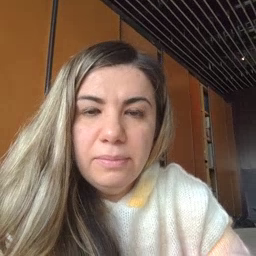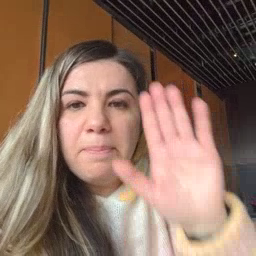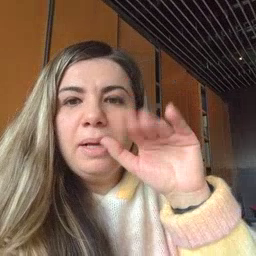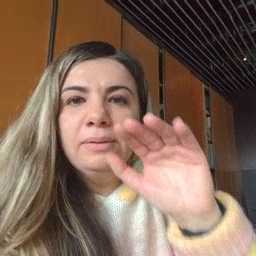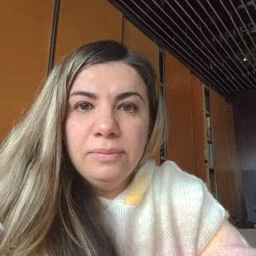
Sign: bye